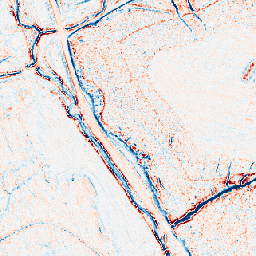
Category: edge_preserving
Decomposition family: anisotropic_diffusion
Decomposition parameters: iterations: 10
kappa: 100
gamma: 0.1
Upsampling method: area
Upsampling parameters: scale: 8
Upsampling scale: 8